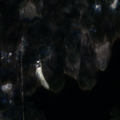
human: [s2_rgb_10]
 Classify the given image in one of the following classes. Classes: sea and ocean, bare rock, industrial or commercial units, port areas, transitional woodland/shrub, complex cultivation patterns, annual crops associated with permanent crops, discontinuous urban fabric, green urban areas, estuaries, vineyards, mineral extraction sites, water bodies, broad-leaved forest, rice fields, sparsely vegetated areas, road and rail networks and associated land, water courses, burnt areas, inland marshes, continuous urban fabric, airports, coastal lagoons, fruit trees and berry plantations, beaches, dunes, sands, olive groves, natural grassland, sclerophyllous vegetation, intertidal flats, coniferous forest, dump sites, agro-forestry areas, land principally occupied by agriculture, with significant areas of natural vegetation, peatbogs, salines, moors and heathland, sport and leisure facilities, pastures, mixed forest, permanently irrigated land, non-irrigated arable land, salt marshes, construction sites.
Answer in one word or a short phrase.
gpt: coniferous forest, mixed forest, water bodies